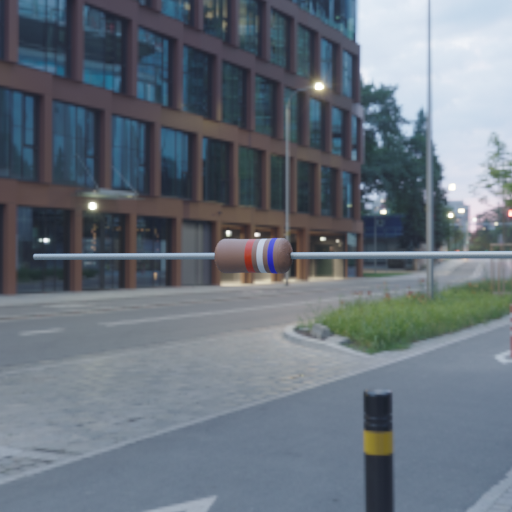
Resistor colour bands (in order): red, white, blue